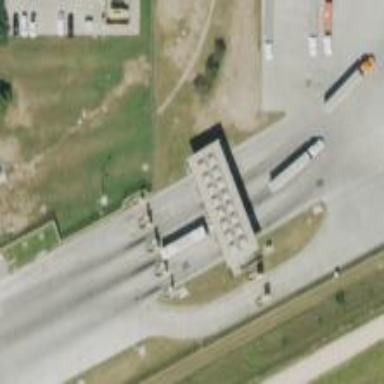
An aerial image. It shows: Border control barrier.